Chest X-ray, PA view. Patient: 56 years old, sex M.
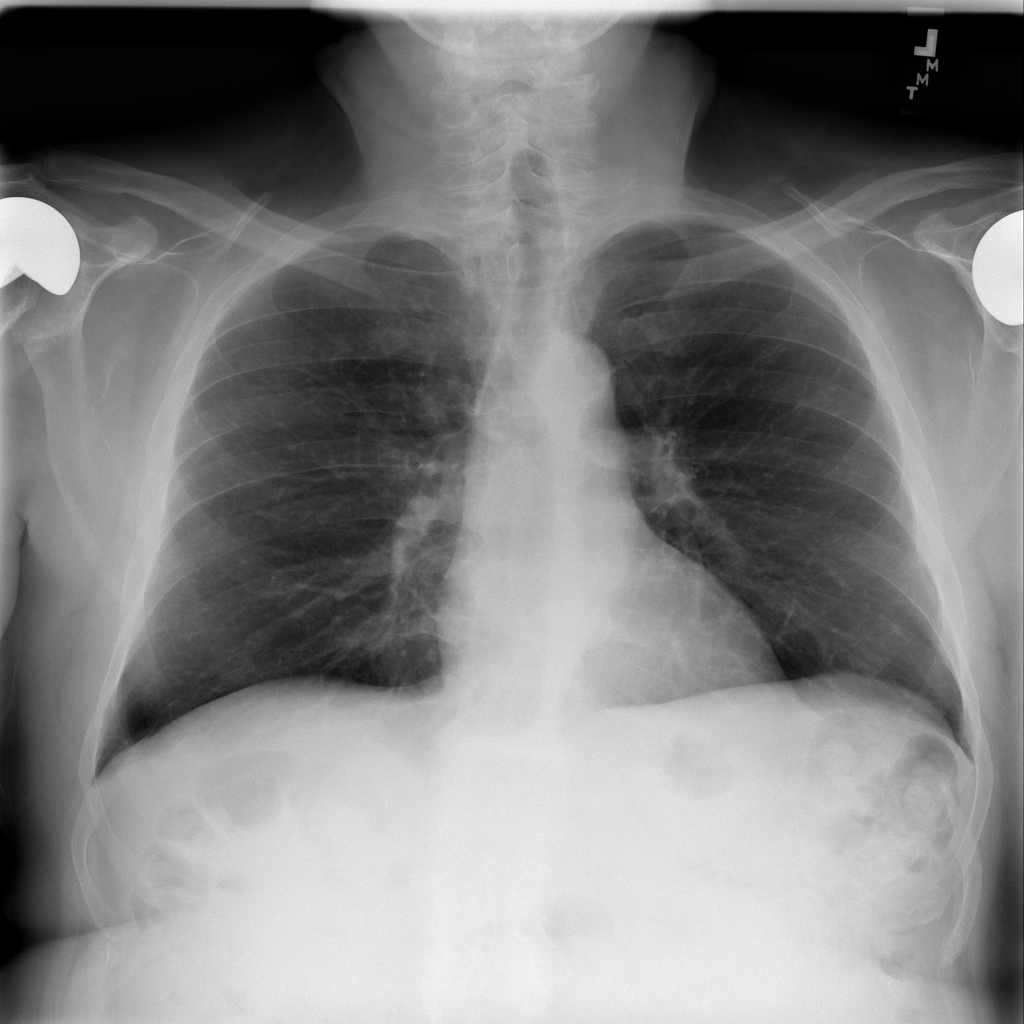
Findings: No Finding